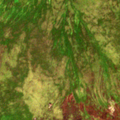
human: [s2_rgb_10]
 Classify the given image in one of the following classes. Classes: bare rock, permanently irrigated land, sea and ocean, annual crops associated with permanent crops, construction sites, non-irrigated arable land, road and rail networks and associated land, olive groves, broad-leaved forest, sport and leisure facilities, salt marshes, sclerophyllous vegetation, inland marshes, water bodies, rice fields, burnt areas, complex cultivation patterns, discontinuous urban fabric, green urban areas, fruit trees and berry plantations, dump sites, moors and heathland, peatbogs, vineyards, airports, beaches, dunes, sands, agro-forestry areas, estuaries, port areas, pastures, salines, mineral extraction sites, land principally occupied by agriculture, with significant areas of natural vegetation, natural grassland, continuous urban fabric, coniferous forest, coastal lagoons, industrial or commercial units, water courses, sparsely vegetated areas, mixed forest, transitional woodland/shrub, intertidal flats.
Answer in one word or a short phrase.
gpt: moors and heathland, peatbogs